Question: On the user's Facebook wall, when I publish a share using the FacebookShareDialog the top line does not show the Application Name as it should. It just shows 'USERNAME shared a link via .' (note the period and no Application Name). This is not an issue on the feed, but does affect others users if they view my wall directly.

Here is the code I am using:
'''
if (FacebookDialog.canPresentShareDialog(getApplicationContext(), FacebookDialog.ShareDialogFeature.SHARE_DIALOG)) {
FacebookDialog shareDialog = new FacebookDialog.ShareDialogBuilder((Activity) context)
.setLink(Constants.SHARE_URL)
.setName(Constants.SHARE_TITLE)
.setCaption(Constants.SHARE_CAPTION)
.setApplicationName(getString(R.string.app_name))
.build();
uiHelper.trackPendingDialogCall(shareDialog.present());
} else {
final Intent shareIntent = BaseUtils.getShareIntentForUrl(Constants.SHARE_URL, Constants.SHARE_TITLE);
Intent.createChooser(shareIntent, getResources().getString(R.string.share_intent_title));
startActivity(shareIntent);
}'
'''
So my question is, how do I fill in the Application Name in that line? It fills in appropriately in share posts when other users see it on their wall, so I know the Facebook Share Dialog is "getting" the name.
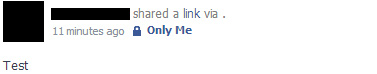
Answer: I have found that this is a known Facebook bug, rather than specific to the Facebook Android SDK, as it happens for other apps as well.
<URL>
PHP StackOverflow question: <URL>